Question: I've earched for it but couldn't find anything. Is there any way to add a hint or tooltip with FireMonkey? Are there any components available that enable this?
Ideally I am looking for something like this (a callout type tooltip):

To the moderators who have placed this question on hold: I am looking for lines of source code on how to achieve this, not a software to buy/use. There are currently (AFAIK) no source code components that enable doing this, so there is no risk of "opinionated anwers or spam".
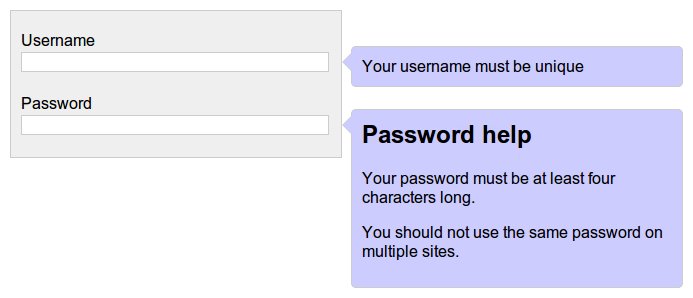
Answer: This is how I finally did it: to create a hint for a Button that looks like this:

Add a button to a form. Then add a TPopup. Drop a CalloutPanel inside it and optionally set the align to AlClient. The drop a TLabel on that CalloutPanel and write your hint text.
Your structure should look like this:

Then go to the TPopup and set PlacementTarget to Button1 (your button). Next, go to Placement and select BottomCenter:

Next add a handler for the MouseEnter and MouseLeave events on the button:
'''
procedure TForm1.Button1MouseEnter(Sender: TObject);
begin
Popup1.IsOpen := True;
end;
procedure TForm1.Button1MouseLeave(Sender: TObject);
begin
Popup1.IsOpen := False;
end;
'''
That should do it.